Field crop: maize
Growth stage: 2
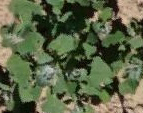
Species: chenopodium